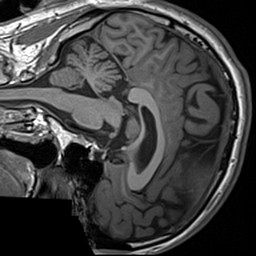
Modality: T1w
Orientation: sagittal
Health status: healthy
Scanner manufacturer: siemens
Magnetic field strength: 3 T
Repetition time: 1.9 s
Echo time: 0.00227 s